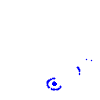
Particle: pion